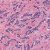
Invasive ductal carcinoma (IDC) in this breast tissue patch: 1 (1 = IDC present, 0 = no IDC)